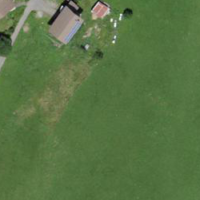
EUNIS habitat code: 24
Species observed at this site:
Linaria vulgaris